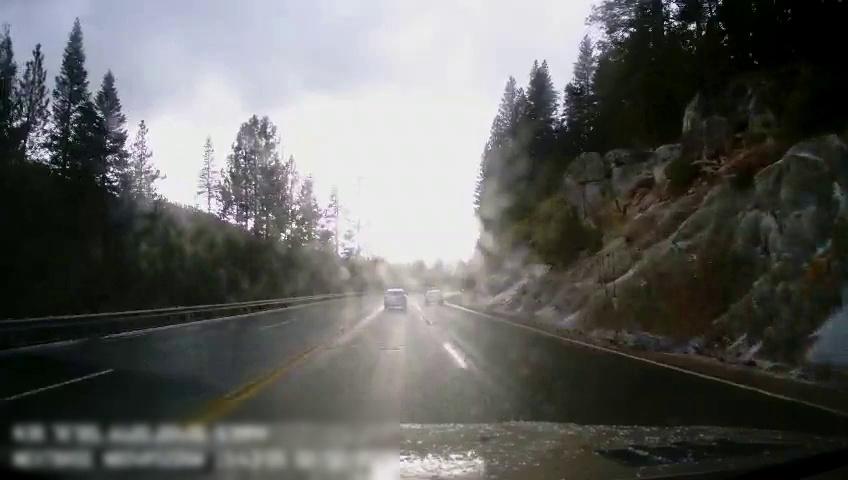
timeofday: Day
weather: Cloudy
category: Drivable Space
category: Vehicles | Car
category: Vehicles | Car
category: Lanes | Current Lane
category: Lanes | Current Lane
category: Lanes | Opposite Lane
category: Lanes | Current Lane
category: Lanes | Opposite Lane